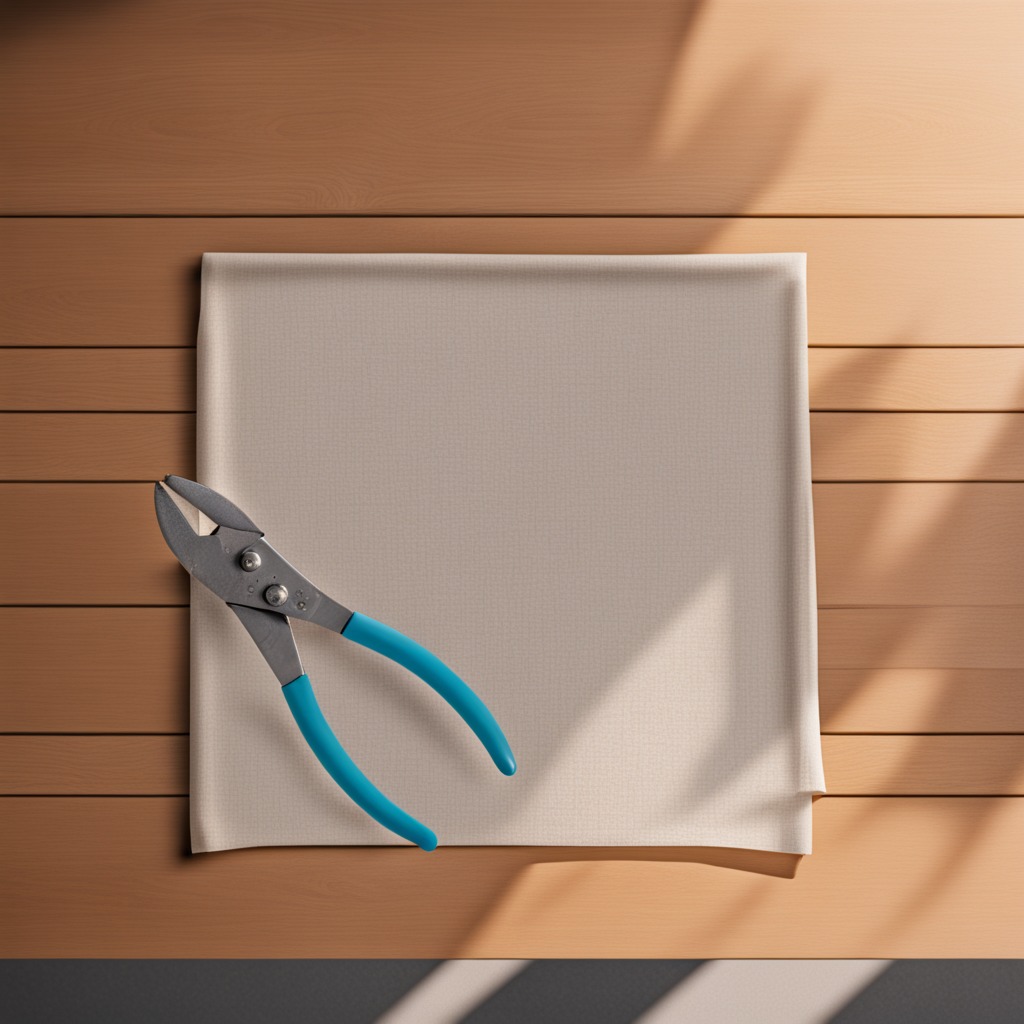
A plier is lying on a wooden table in an outdoor workshop during daytime bright natural light soft shadows worn but beneath the cloth.